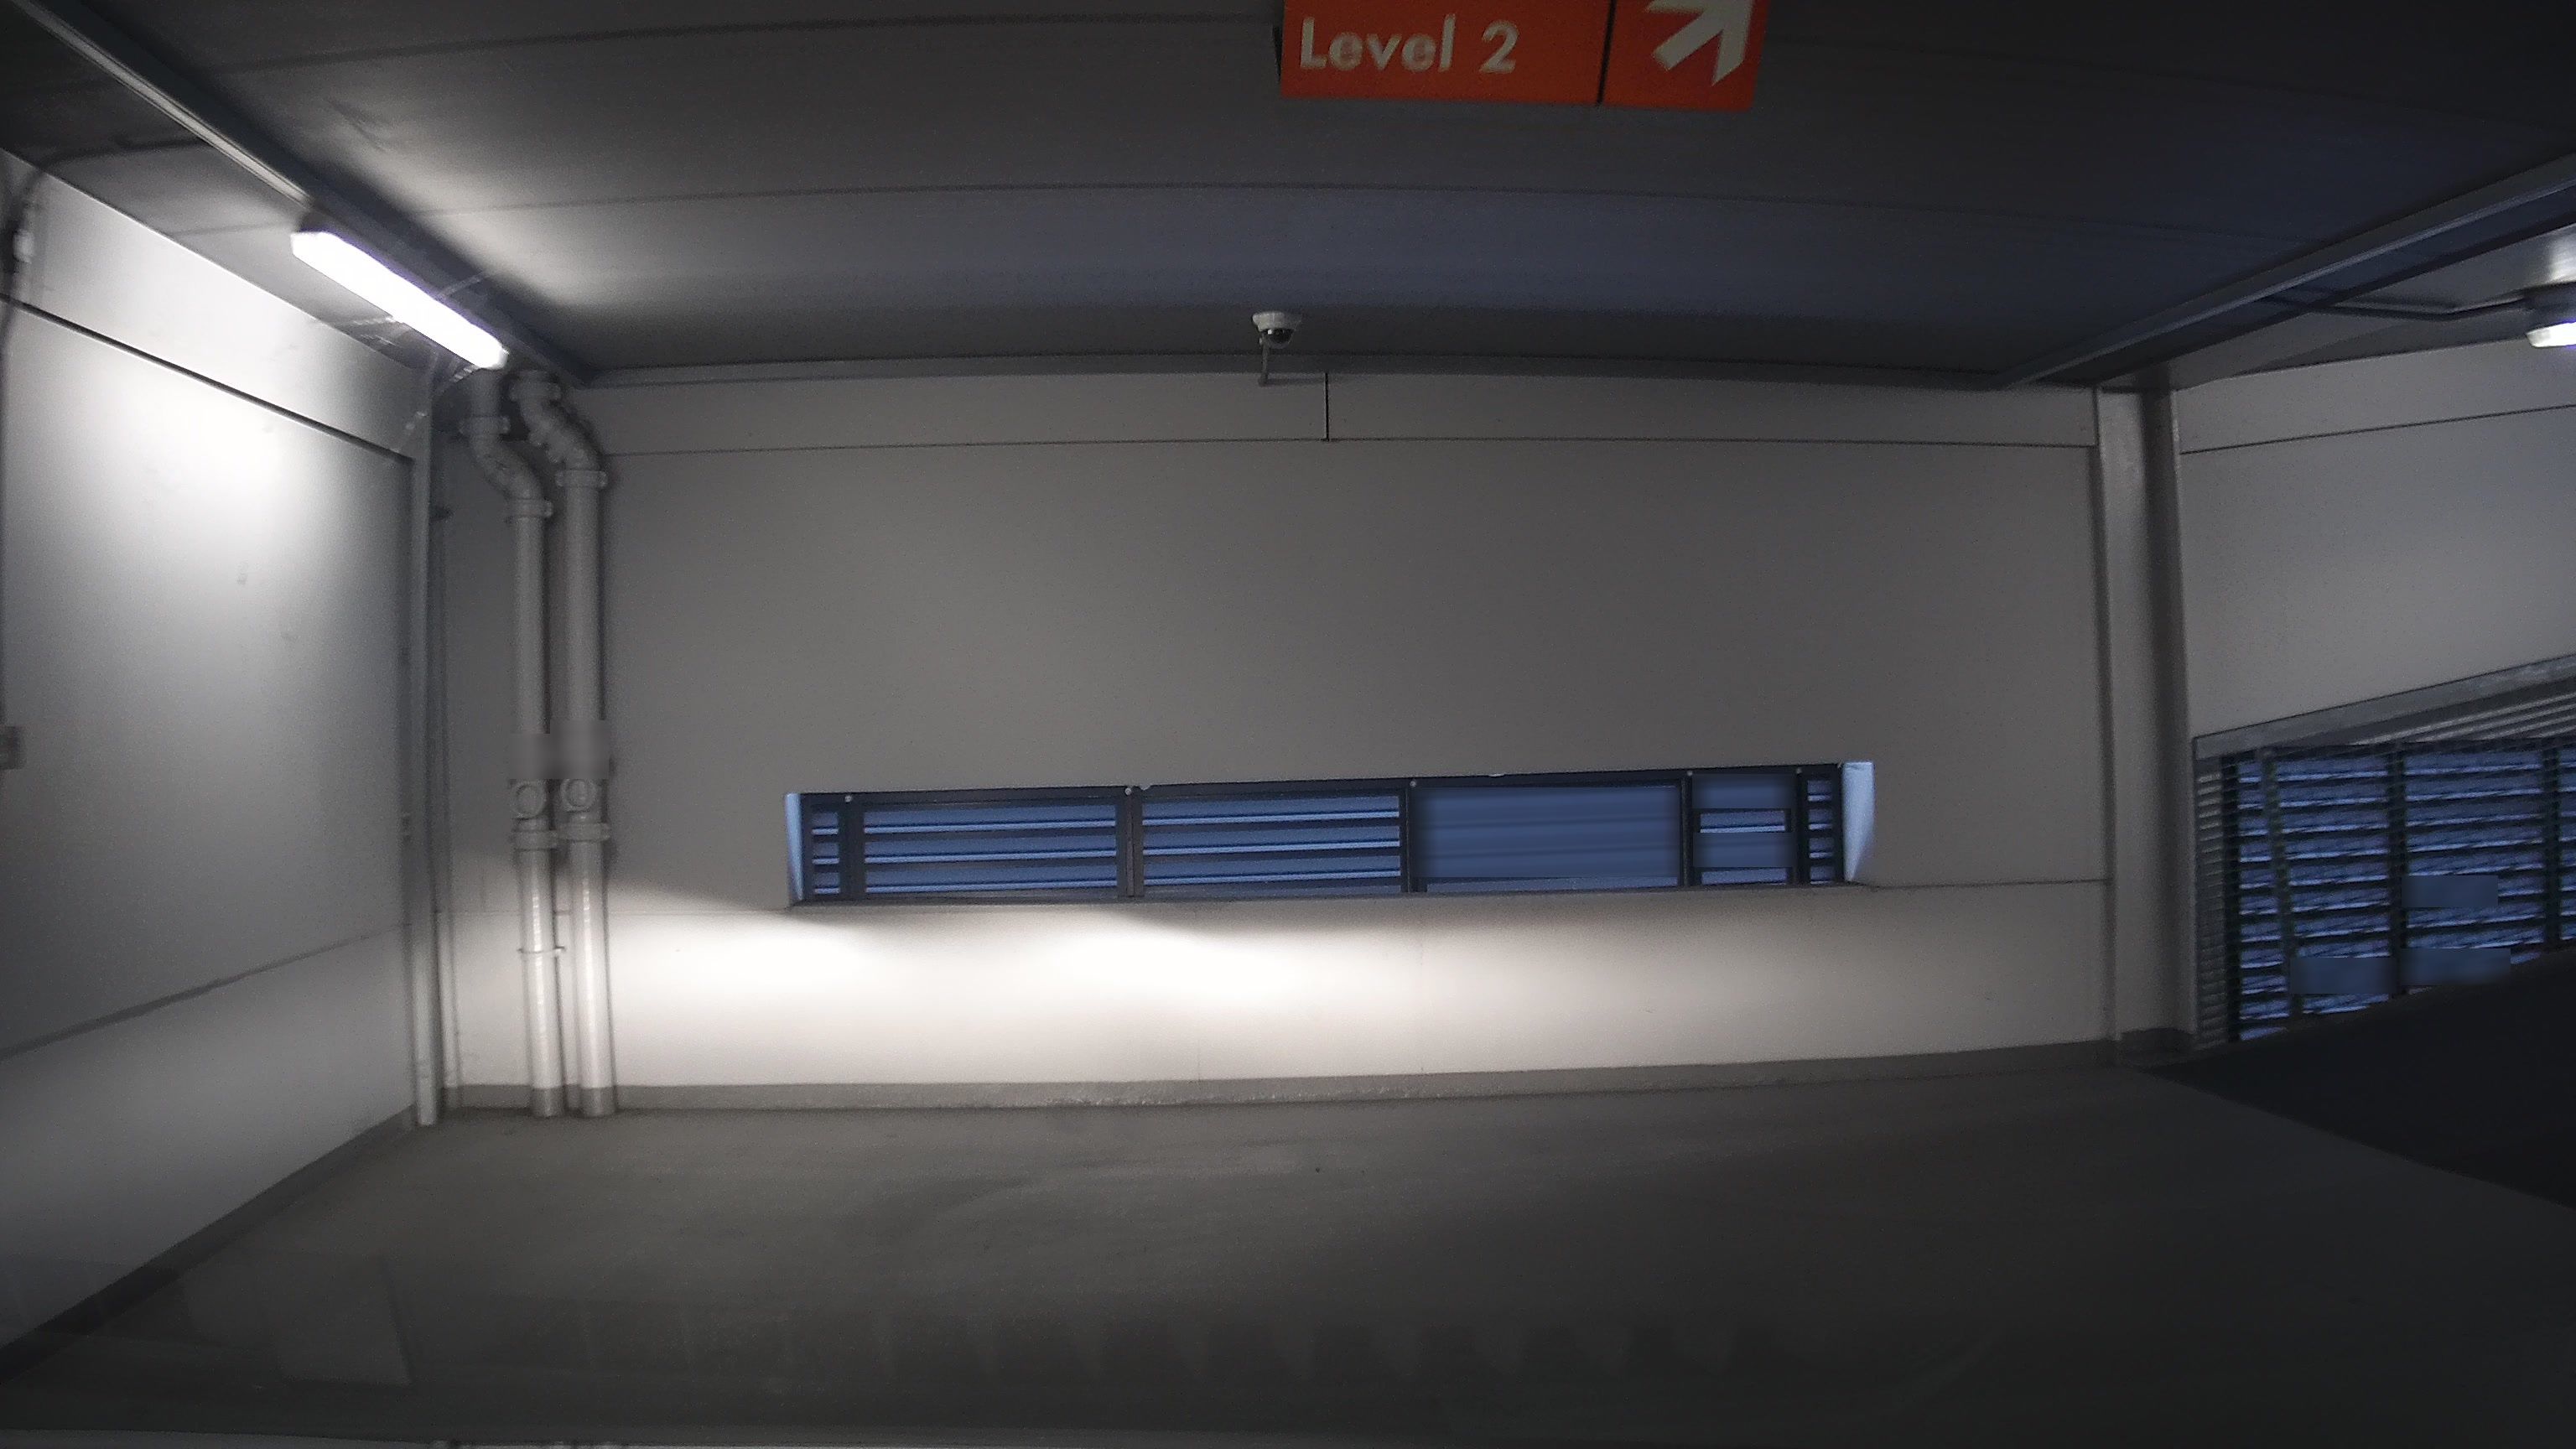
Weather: snowy
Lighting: day
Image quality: good
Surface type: cycling surface
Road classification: footway, unclassified
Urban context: urban centre
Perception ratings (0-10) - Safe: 1.53, Lively: 5.31, Beautiful: 2.3, Boring: 8.78, Depressing: 7.36, Wealthy: 5.51